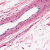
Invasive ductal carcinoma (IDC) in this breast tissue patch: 0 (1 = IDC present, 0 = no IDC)